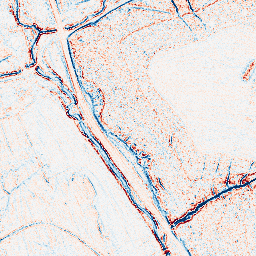
Category: edge_preserving
Decomposition family: bilateral
Decomposition parameters: d: 5
sigma_color: 75
sigma_space: 150
Upsampling method: sinc_blackman
Upsampling parameters: scale: 2
kernel_size: 8
Upsampling scale: 2